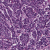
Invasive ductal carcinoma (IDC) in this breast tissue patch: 1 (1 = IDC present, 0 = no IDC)